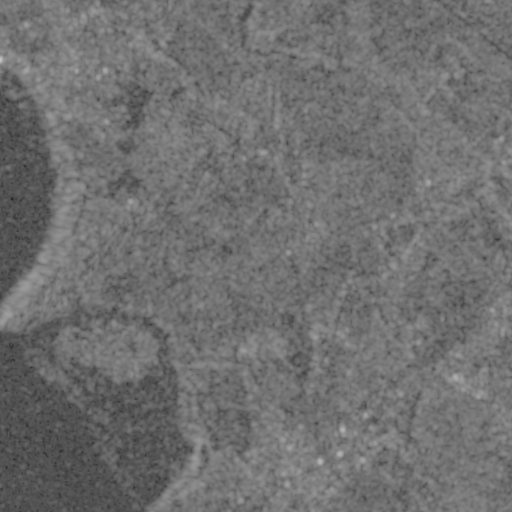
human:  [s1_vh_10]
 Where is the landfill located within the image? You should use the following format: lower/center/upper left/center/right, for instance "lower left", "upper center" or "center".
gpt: The landfill is located in the upper right of the image.
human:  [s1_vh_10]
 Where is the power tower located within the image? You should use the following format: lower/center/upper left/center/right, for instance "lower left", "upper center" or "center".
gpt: The power tower is located in the lower right of the image.
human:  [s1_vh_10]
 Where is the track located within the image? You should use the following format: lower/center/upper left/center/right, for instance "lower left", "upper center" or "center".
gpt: The track is located in the upper left of the image.
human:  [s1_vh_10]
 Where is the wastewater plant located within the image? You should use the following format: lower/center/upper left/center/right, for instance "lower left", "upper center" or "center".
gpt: The wastewater plant is located in the lower center of the image.
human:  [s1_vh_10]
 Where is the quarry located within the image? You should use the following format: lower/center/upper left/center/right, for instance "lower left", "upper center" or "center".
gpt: There is no quarry in the image.

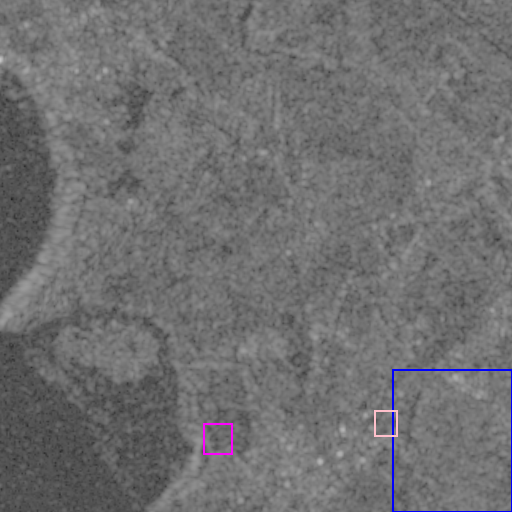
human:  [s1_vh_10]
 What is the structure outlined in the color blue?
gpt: The structure outlined in blue is a crop field.
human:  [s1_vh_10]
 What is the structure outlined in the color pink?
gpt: The structure outlined in pink is a park.
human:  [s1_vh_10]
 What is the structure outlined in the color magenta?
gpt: The structure outlined in magenta is a wastewater plant.
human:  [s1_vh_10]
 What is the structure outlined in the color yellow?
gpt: There is no yellow outline.